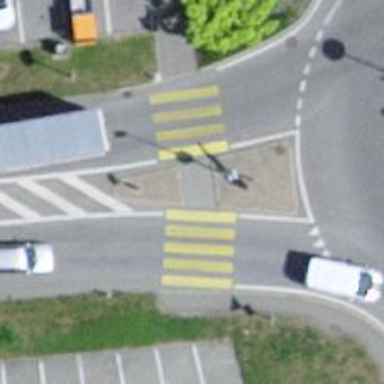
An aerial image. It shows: Uncontrolled zebra crossing with central island.